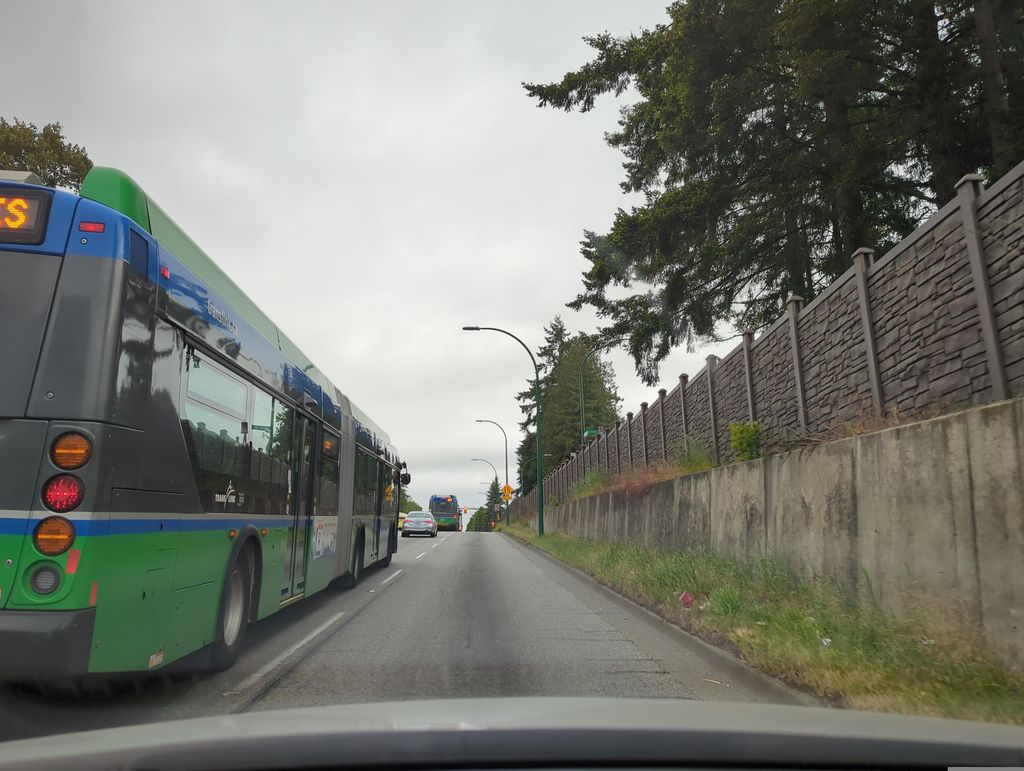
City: vancouver